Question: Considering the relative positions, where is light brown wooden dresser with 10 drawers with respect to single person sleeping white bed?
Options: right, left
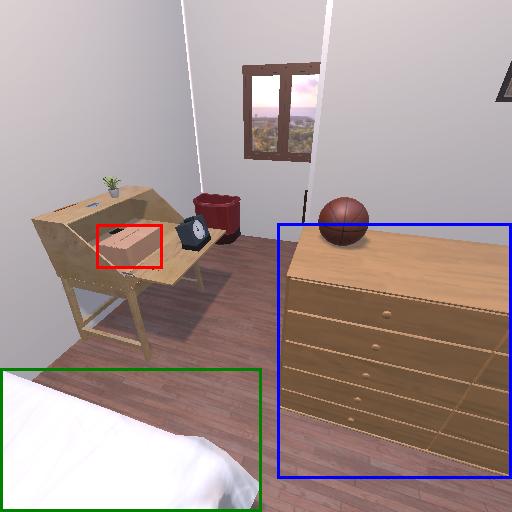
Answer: right